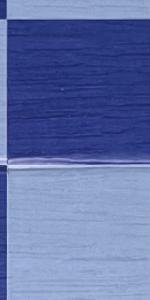
Label: Empty